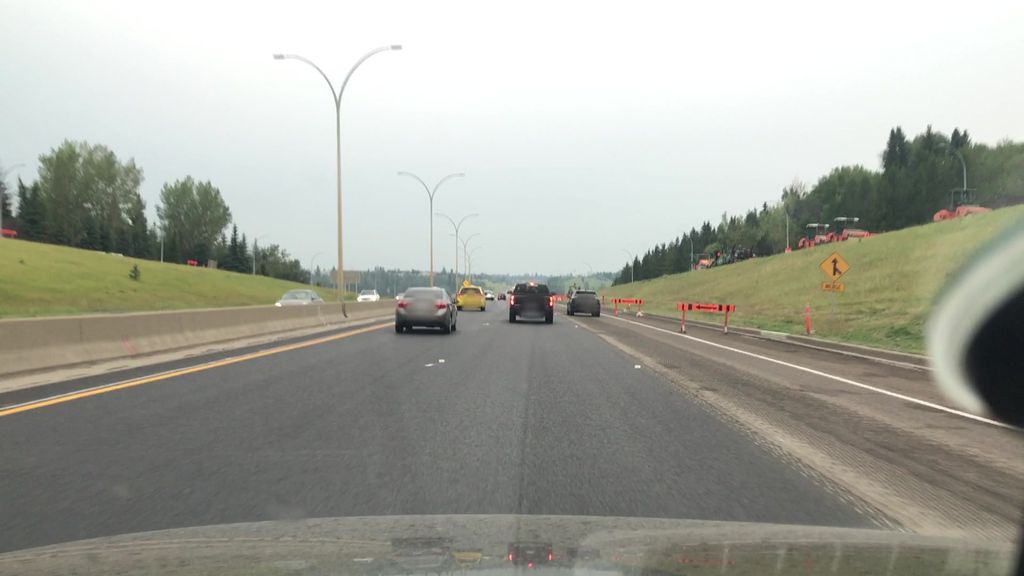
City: edmonton